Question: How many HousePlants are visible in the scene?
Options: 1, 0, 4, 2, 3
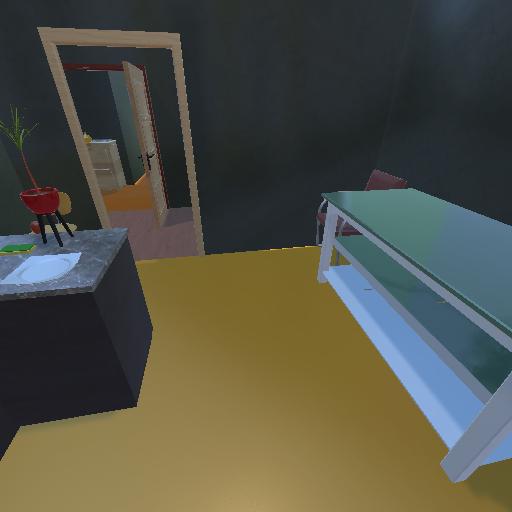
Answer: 1